Field crop: tomato
Growth stage: 2
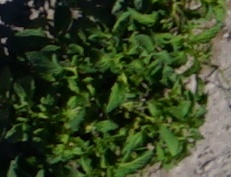
Species: tomato